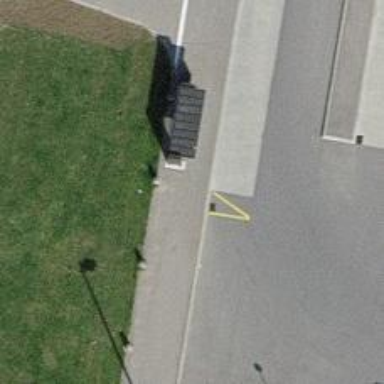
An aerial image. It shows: Platform with shelter for public transport.